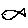
Label: fish